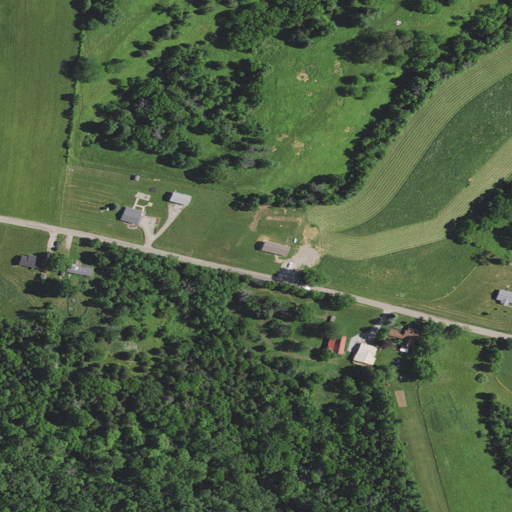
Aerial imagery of ridge(s) in Indiana named Short Ridge containing pasture, mixed forest, open development, deciduous forest, evergreen forest, and low intensity development